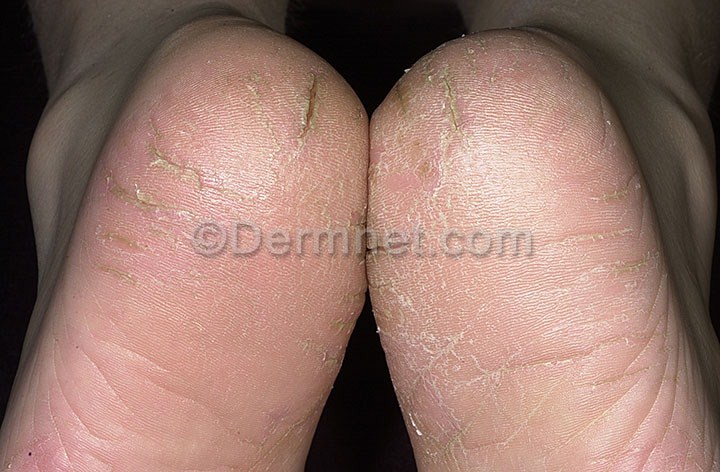
Disease: Atopic Dermatitis Photos